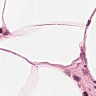
Metastatic tissue present: no